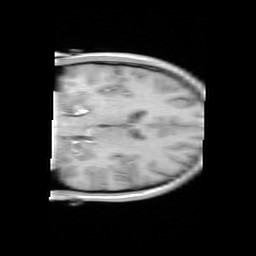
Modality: FLASH
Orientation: coronal
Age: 24
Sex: male
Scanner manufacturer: siemens
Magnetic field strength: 3 T
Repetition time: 0.245 s
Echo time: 0.0026 s